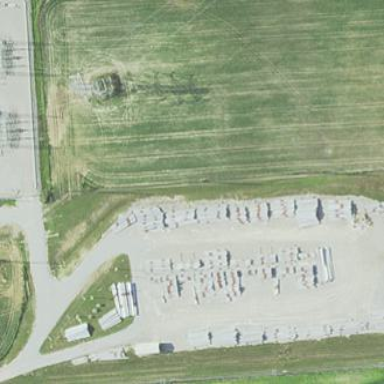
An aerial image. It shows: Power substation.